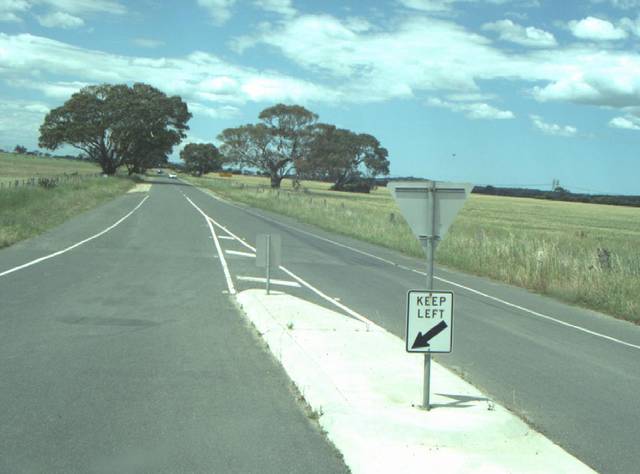
Region: Australia
Coordinates: -37.874, 144.382